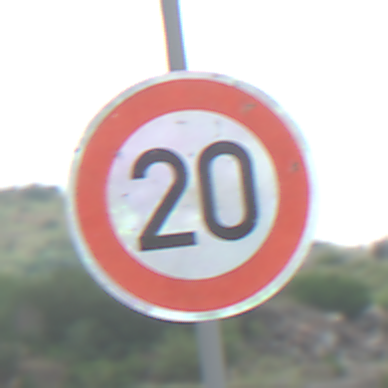
Verkehrszeichen: Geschwindigkeit20
Umgebung: Outdoor, Nature
Tageszeit: MorningAfternoon
Wetter: PartlyCloudy
Licht: Natural
Jahreszeit: NotSpecified
Kontrast: LowContrast